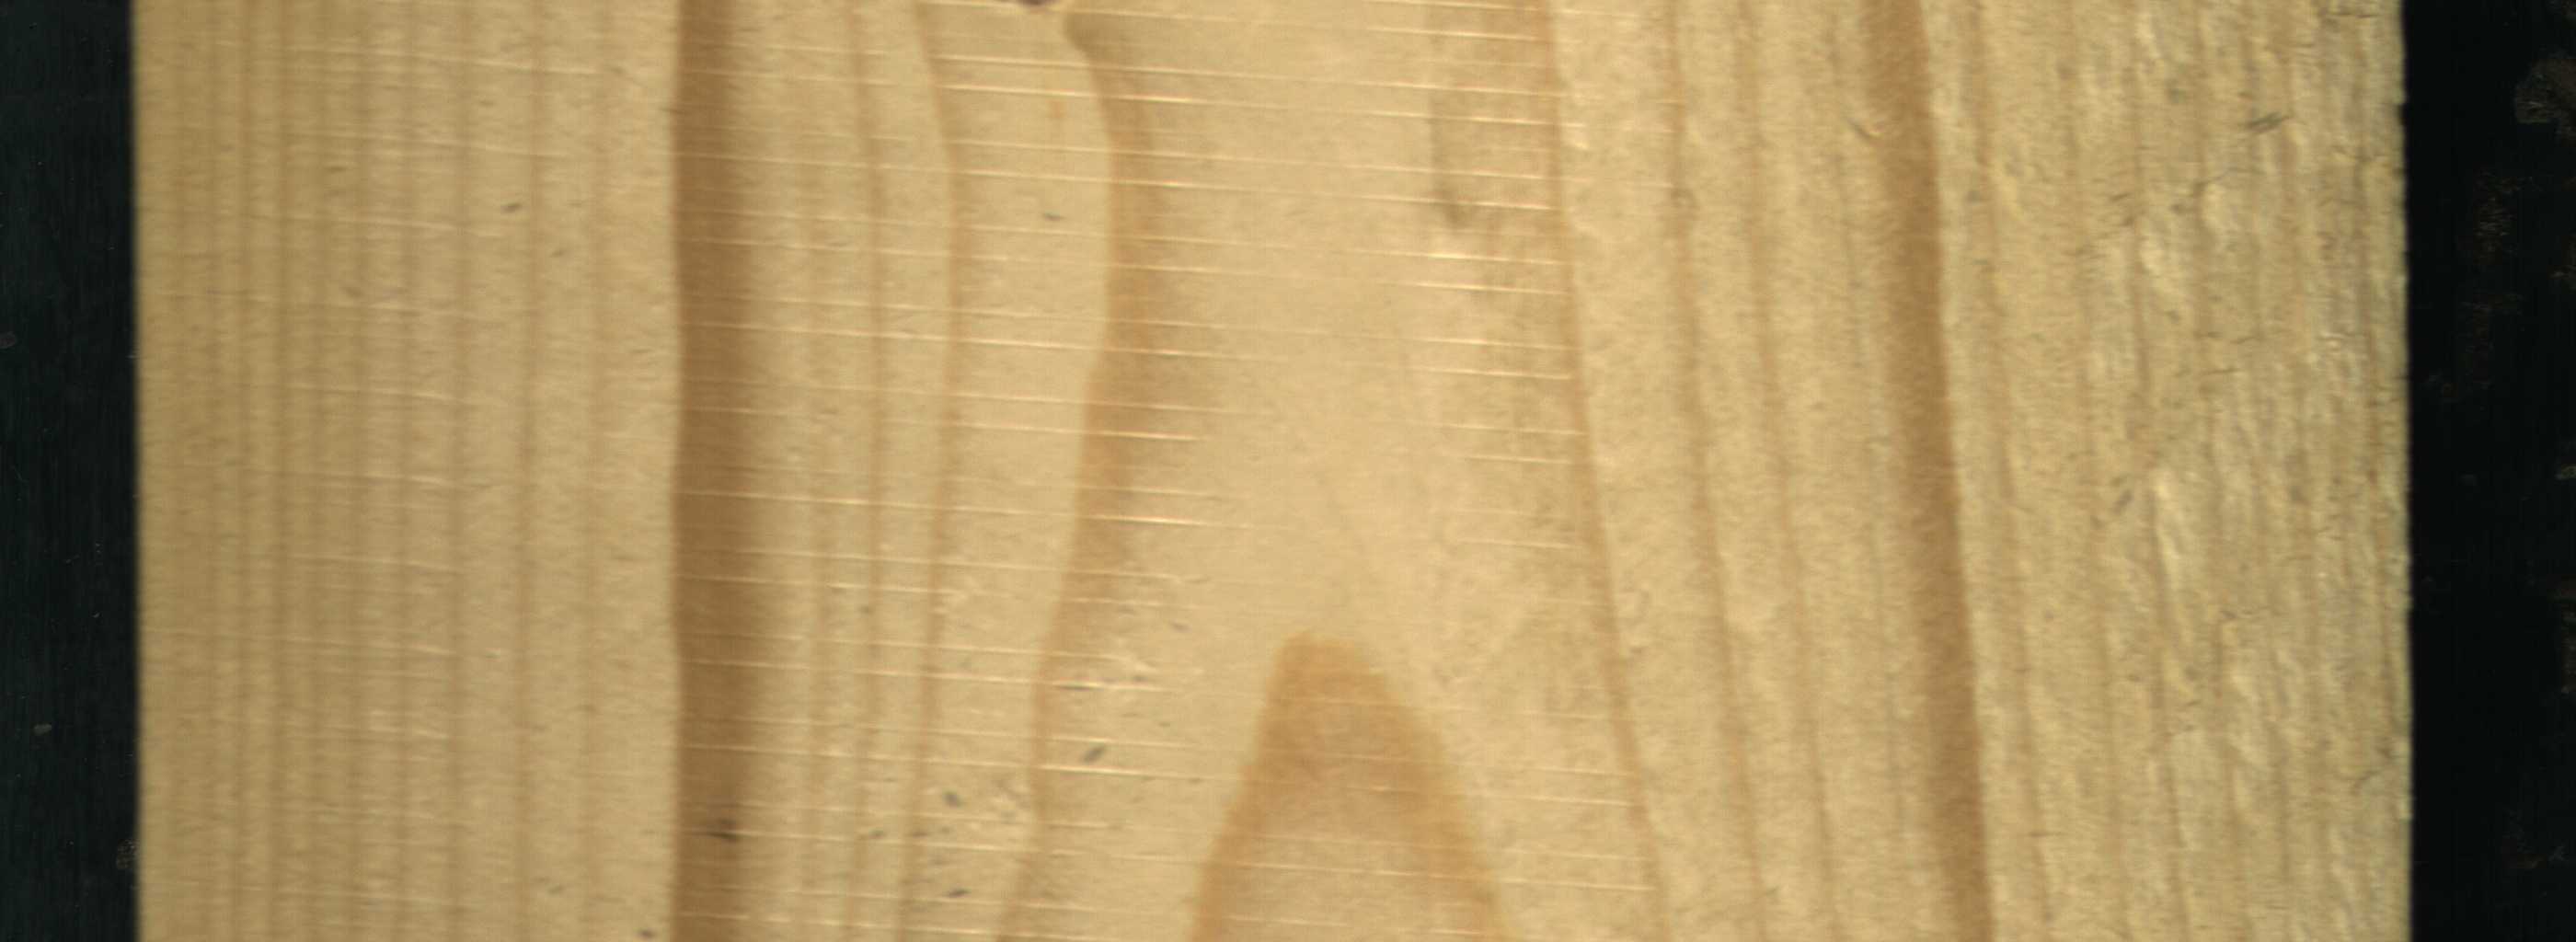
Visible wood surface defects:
Quartzity